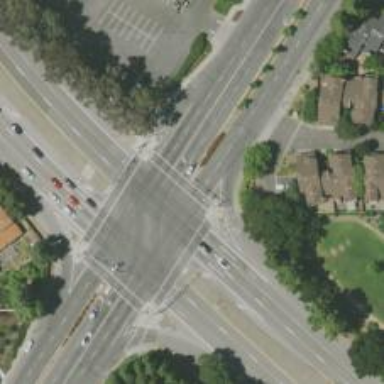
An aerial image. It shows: Crossing road.